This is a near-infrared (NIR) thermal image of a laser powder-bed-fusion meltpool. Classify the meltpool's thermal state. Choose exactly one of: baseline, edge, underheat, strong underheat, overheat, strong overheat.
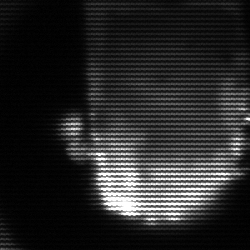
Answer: baseline